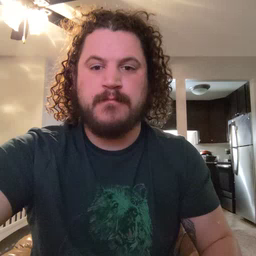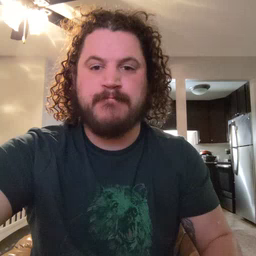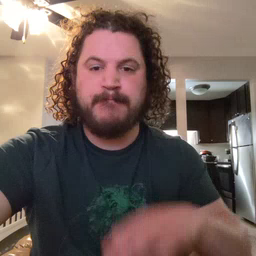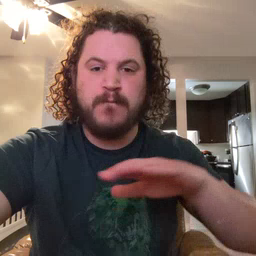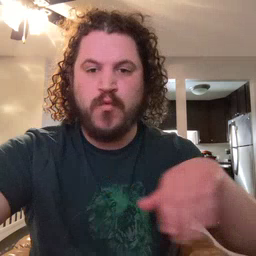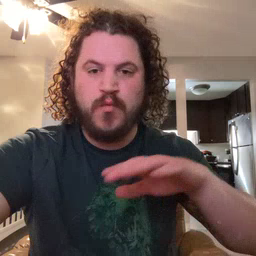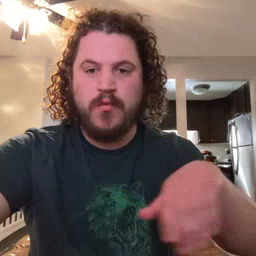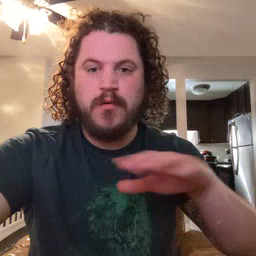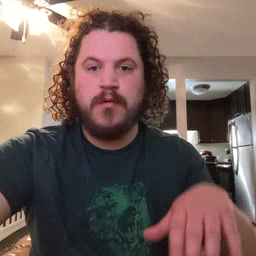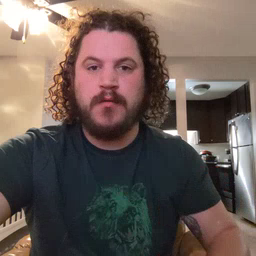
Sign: pool